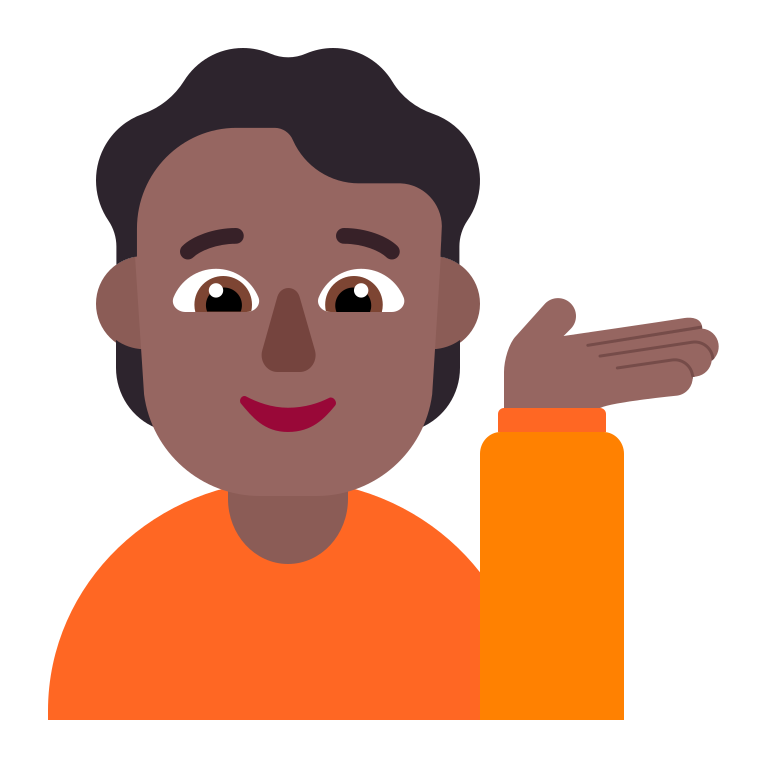
person tipping hand flat  dark